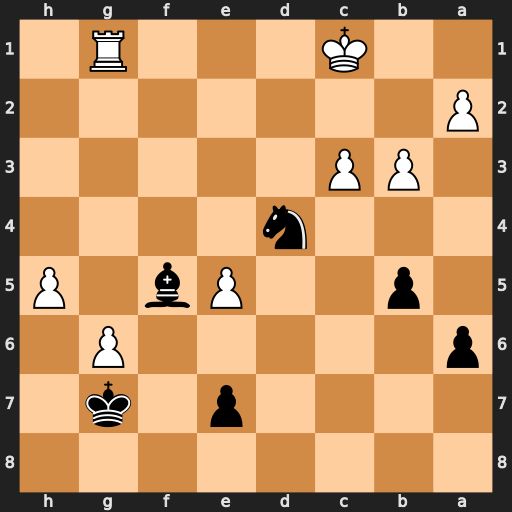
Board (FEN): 8/4p1k1/p5P1/1p2Pb1P/3n4/1PP5/P7/2K3R1
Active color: b
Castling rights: -
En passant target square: -
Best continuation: Ne2+ Kb2 Nxg1